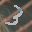
Label: 3